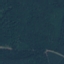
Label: Forest